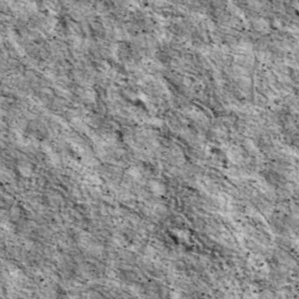
Label: non_frost